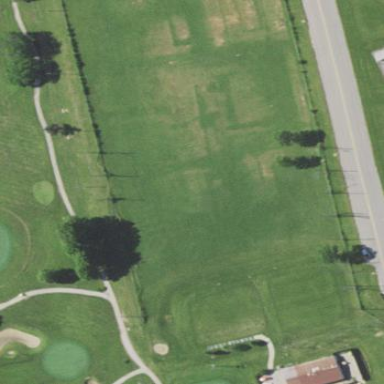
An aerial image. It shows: Driving range for golf on grass.